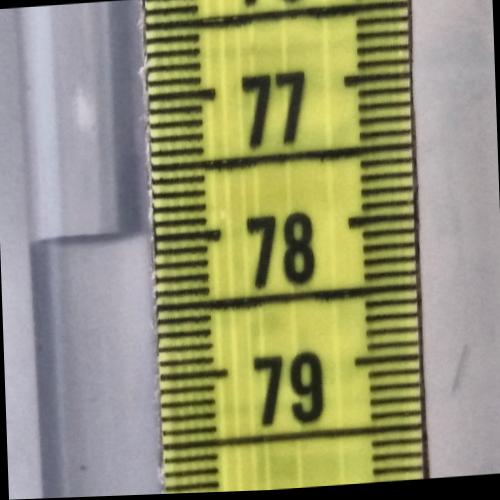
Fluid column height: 77.9 cm